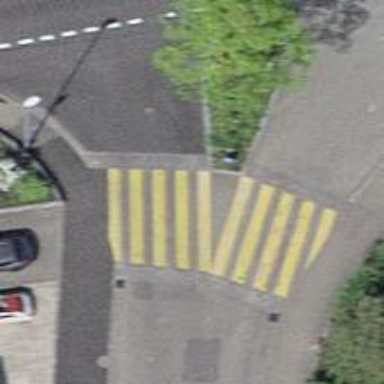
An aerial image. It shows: Zebra crossing on the road.